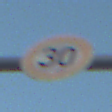
Verkehrszeichen: Geschwindigkeit30
Umgebung: Outdoor, Nature
Tageszeit: SunriseSunset
Wetter: Clear
Licht: Natural
Jahreszeit: Winter
Kontrast: LowContrast